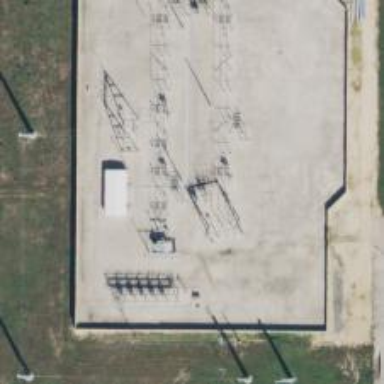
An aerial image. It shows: Switch used for power control.